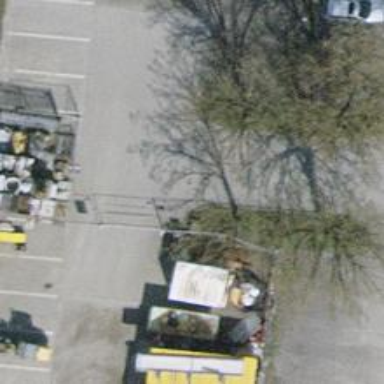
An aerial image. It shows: Paved parking aisle designated as service road.